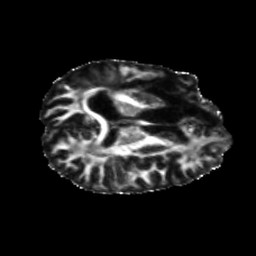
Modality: FA
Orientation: axial
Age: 37
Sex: female
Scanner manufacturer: siemens
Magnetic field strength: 3 T
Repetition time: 5.25 s
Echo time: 0.08 s